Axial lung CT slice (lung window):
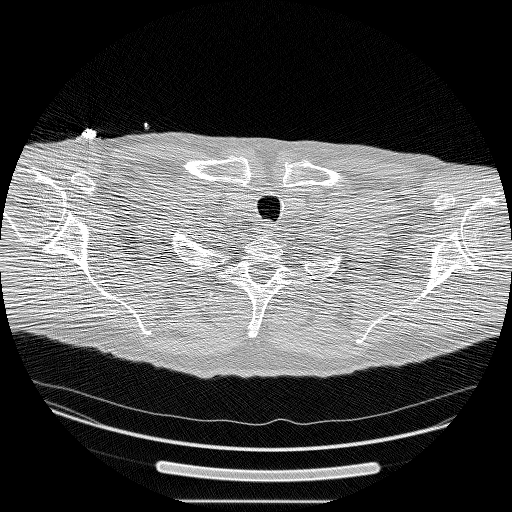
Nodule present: no